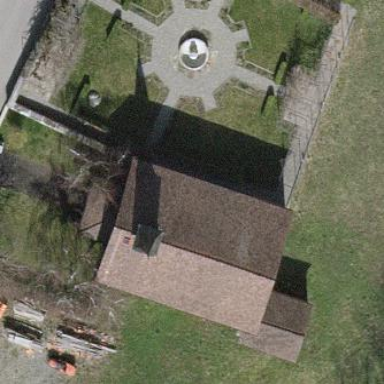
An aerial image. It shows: Chapel building.